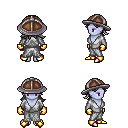
a pixel art fantasy rpg character, female body template, dark elf, purple skin, white robe, teal pants, gray loose hair, chain helm, gold gloves, gold boots, four views (front, back, left, right), 2x2 character sprite sheet, small pixel art, hard edges, no anti-aliasing